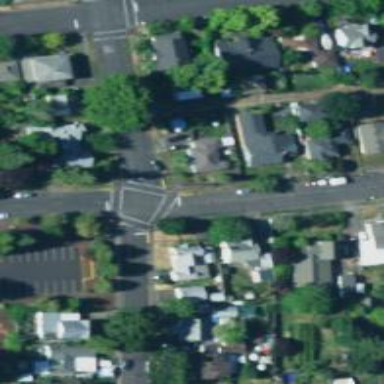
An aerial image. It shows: Marked road crossing.